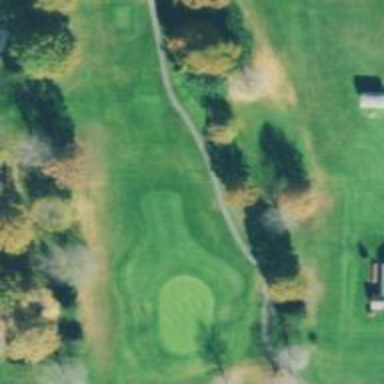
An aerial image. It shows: Pathway for golfing.